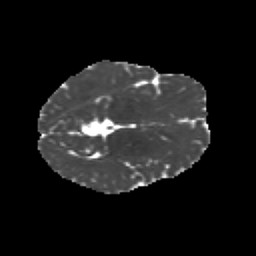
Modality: MD
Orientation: axial
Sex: female
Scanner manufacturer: siemens
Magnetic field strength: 3 T
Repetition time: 5 s
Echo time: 0.071 s